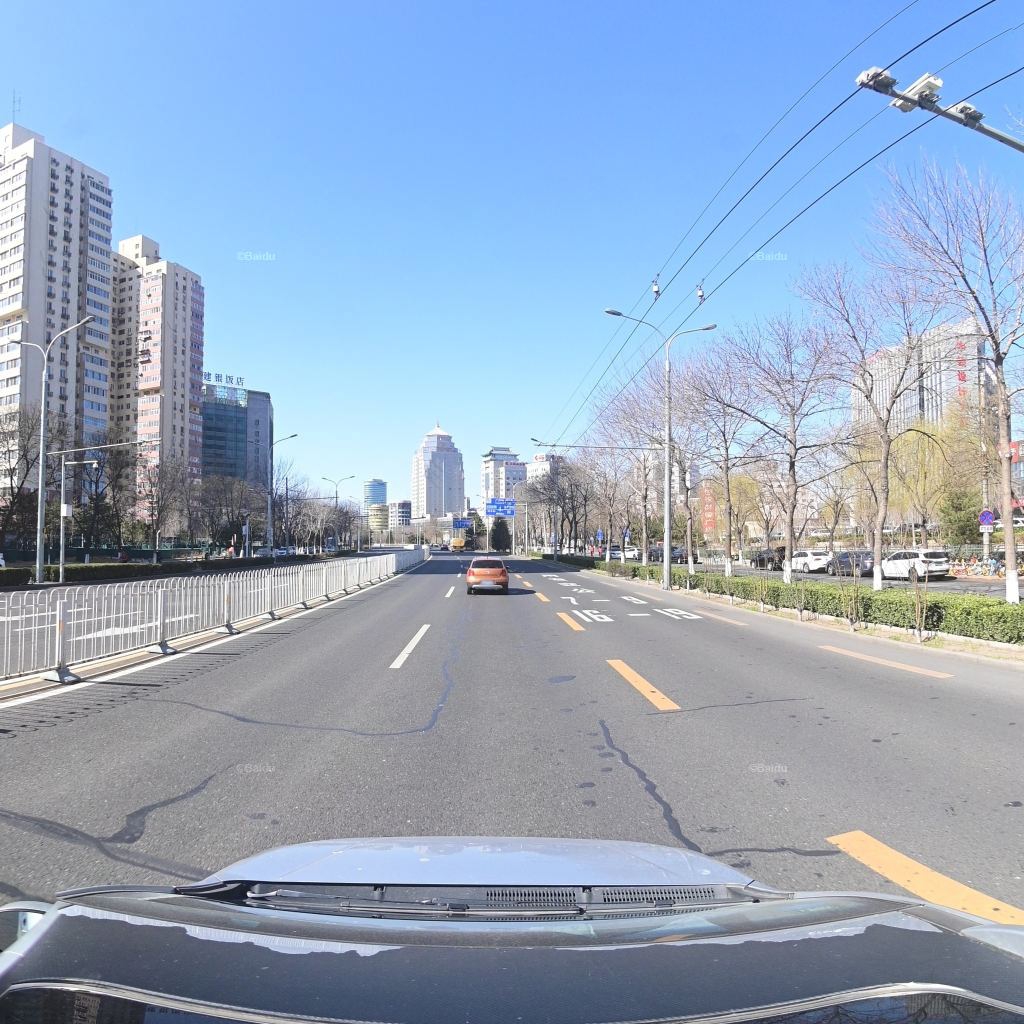
Region: Fengtai
Road damage annotations: transverse patch, longitudinal patch, transverse patch, transverse patch, transverse patch, longitudinal patch, longitudinal patch, transverse patch